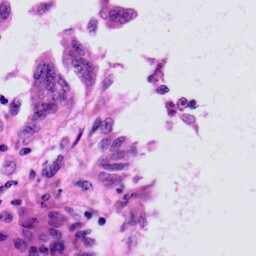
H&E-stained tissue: Skin